Question: SO I have been using the azure 3 month trial, to test out whether I want to use Microsoft Azure to host a project I am working on, however I have been very confused as I have run out of "Geo Redundant Storage" in the first month and I don't really understand why.
I have read this: <URL> on average of storage space I am in the clear.
So under my Azure Subscriptsions 'STORAGE (GB/MONTH) - GEO REDUNDANT' it says '101.027% of 35 GB/month' (so I have reached my cap).
But I don't understand why this would be happening, all I have is a simple server with a nodejs web application and a redis database (pretty much an empty at the moment), all running on an ubuntu VM, and as I can't login and check storage now because it is disabled, but I am pretty sure it is nowhere 35gb total storage and never has been?
I am hoping someone can explain how the azure storage is charged or if I have missed something silly?
It just hit me that it could be redis, doing crazy things with IO? not sure if this is possible, but if it is, would I be better to use locally redundant storage and pay for locally redundant storage transactions?
On my graph it says I had been using 1.96gb / day. So that means its not the total harddrive space per month, is it harddrive space / day? (using 2gbs of data probably sounds about right with the OS included, if this is the case, that means they give you less then 2gb space on the trial, seems minute??)

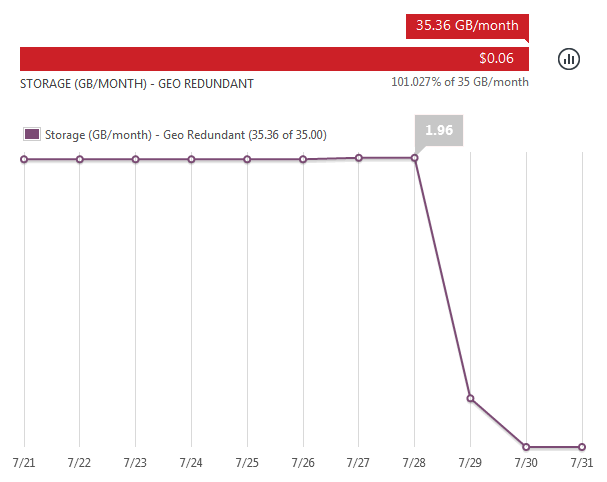
Answer: This caused due to the limitation on the geo redundant storage I have faced the same issue to fix this just disable geo redundant storage from the Windows Azure preview portal.
1. Open the Windows Azure preview portal.
2. Select Storage left.
3. The select your storage.
4. Click Configure on the top.
5. Turn off geo-replication.
I hope this will help.